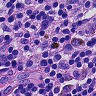
Metastatic tissue present: no